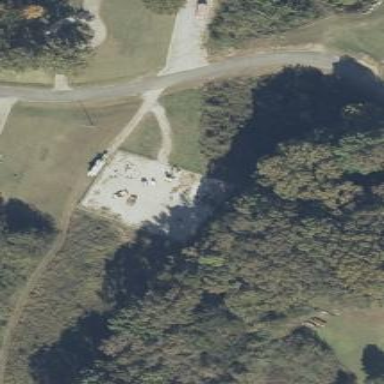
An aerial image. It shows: Valve group substation surrounded by fence.